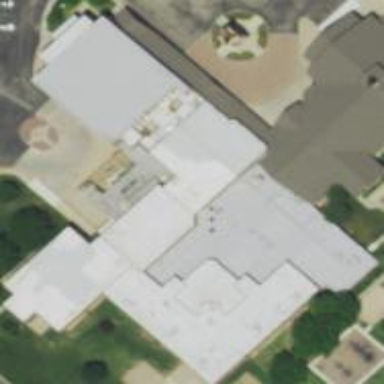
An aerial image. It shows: Primary school building.